Interaction volume radius: 10 \u00c5
Interaction volume height: 10 \u00c5
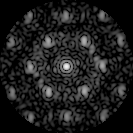
Disorder parameter: 0.4343